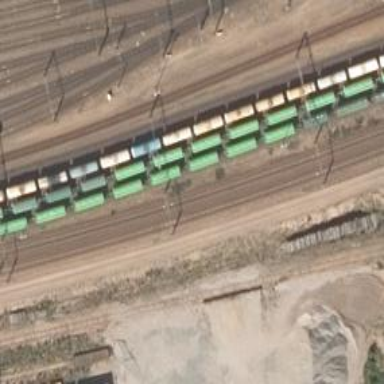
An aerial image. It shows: Rail yard with electrified contact lines for the railway.